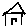
Label: house